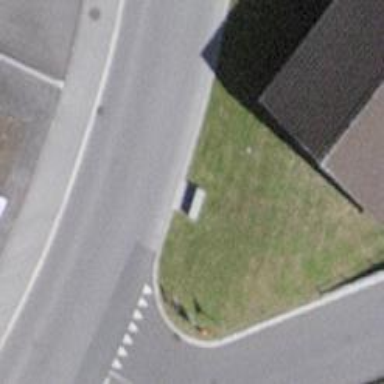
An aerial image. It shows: Bus stop with platform for public transport.